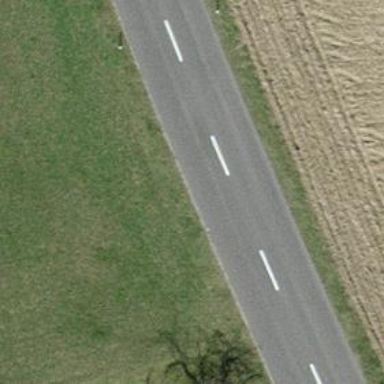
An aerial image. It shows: Asphalt road classified as tertiary.